Question: Hi i am using charts from this site <URL>. For stockChart I set option 'crosshairs: [true, true]' to display both horizontal and verticall line where is my mouse. My questin is , is it possbile to display two horizontall lines lying out from each other by defined spread like it is in MT4 ?
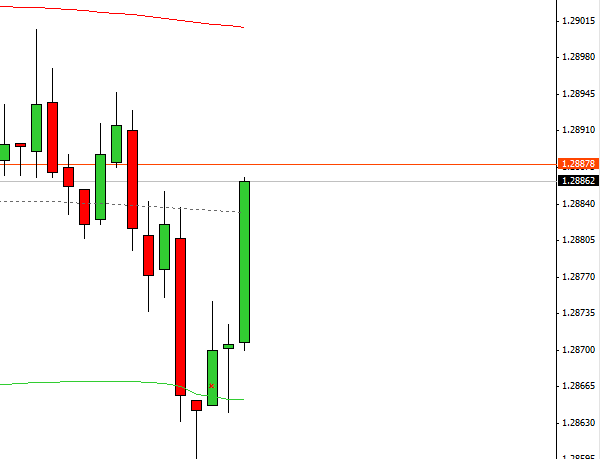
Answer: You can only use addPlotLine() and try to add new in each move, or try to use Renderer path <URL> which allows to draw line in any place.